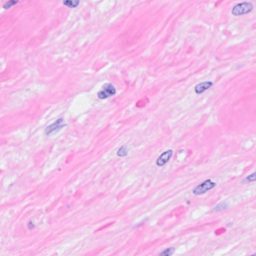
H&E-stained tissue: Breast